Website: bh-photo
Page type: address-validator
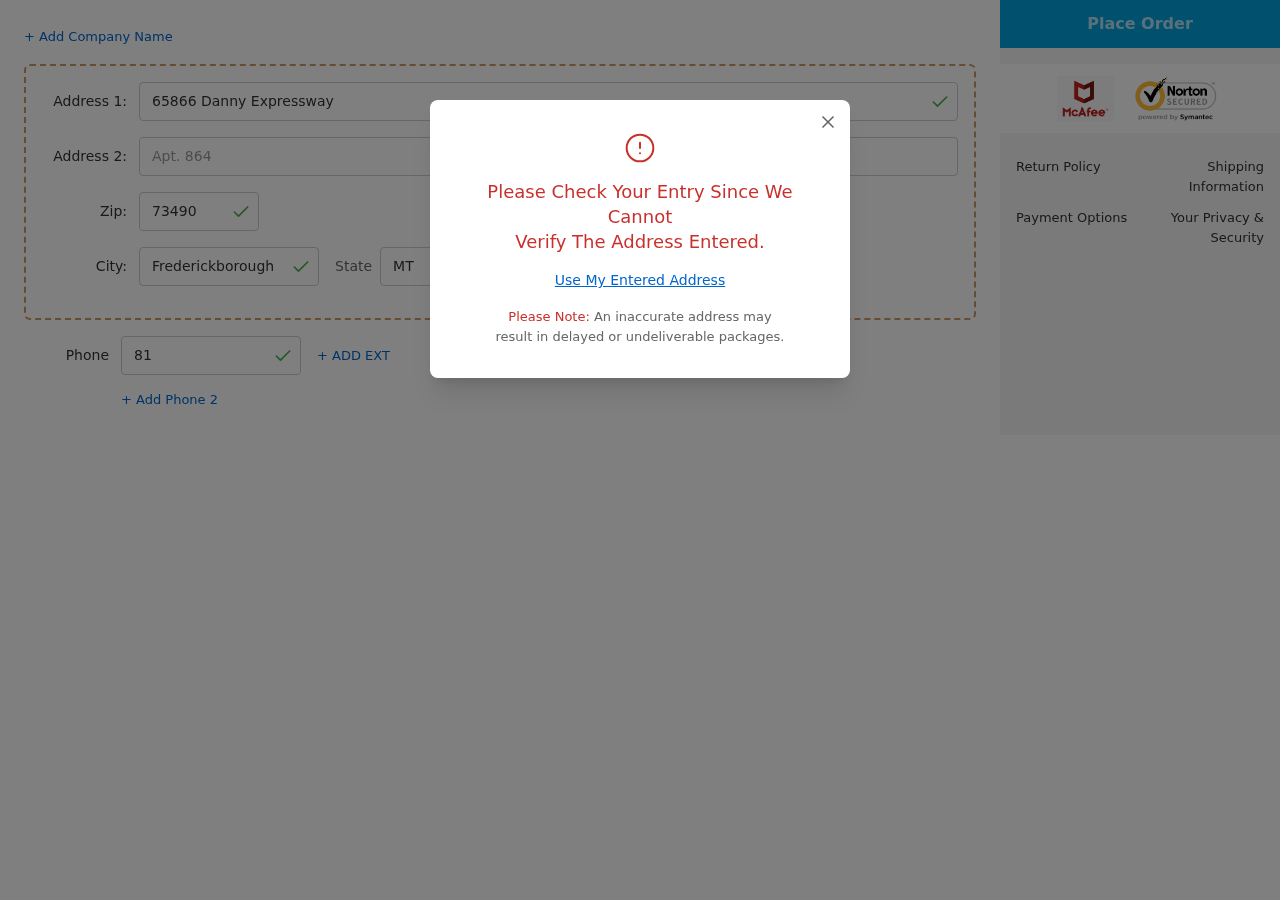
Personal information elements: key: PII_CITY
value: Frederickborough
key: PII_PHONE
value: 8164162893
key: PII_POSTCODE
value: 73490
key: PII_STATE_ABBR
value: MT
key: PII_STREET
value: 65866 Danny Expressway
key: PII_STREET2
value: Apt. 864